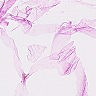
Metastatic tissue present: no